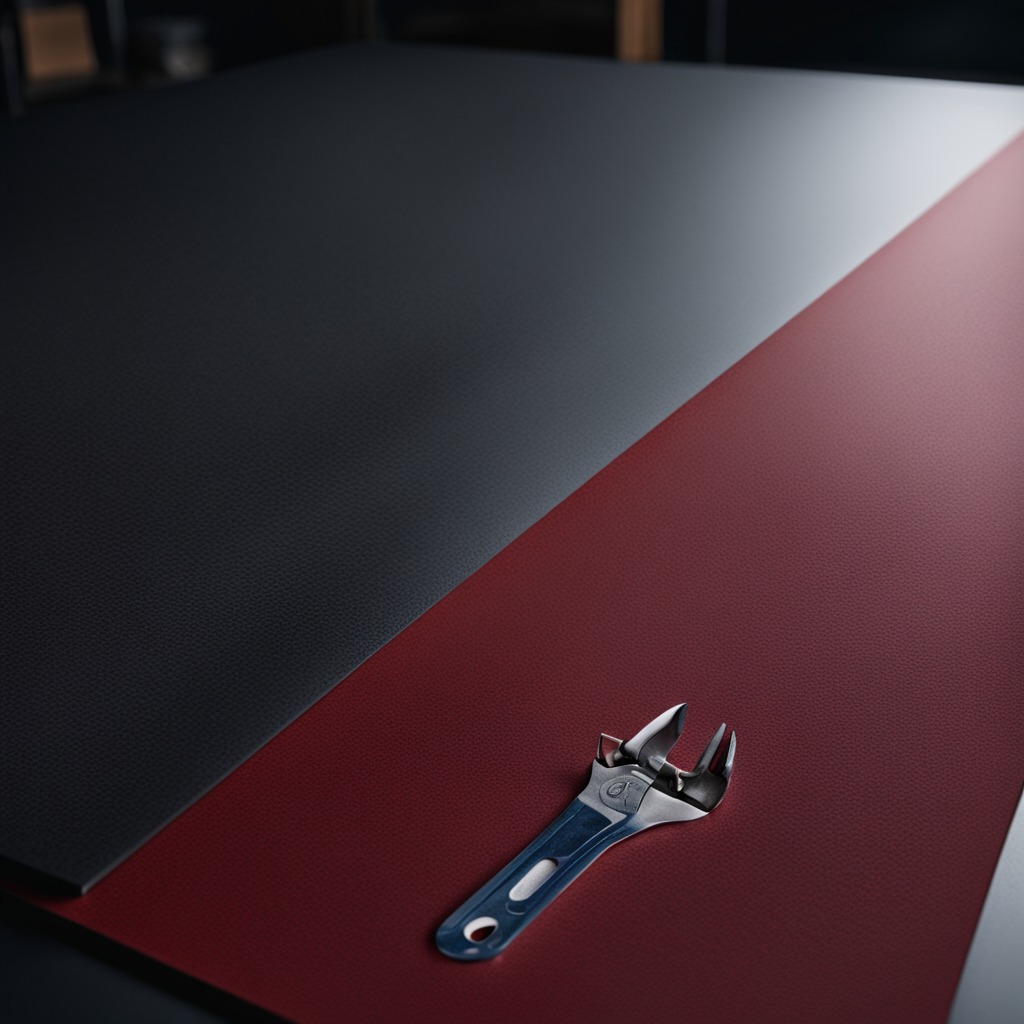
An wrench is lying on a clean granite tabletop covered with a red rubber mat inside a workshop at night.